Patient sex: F
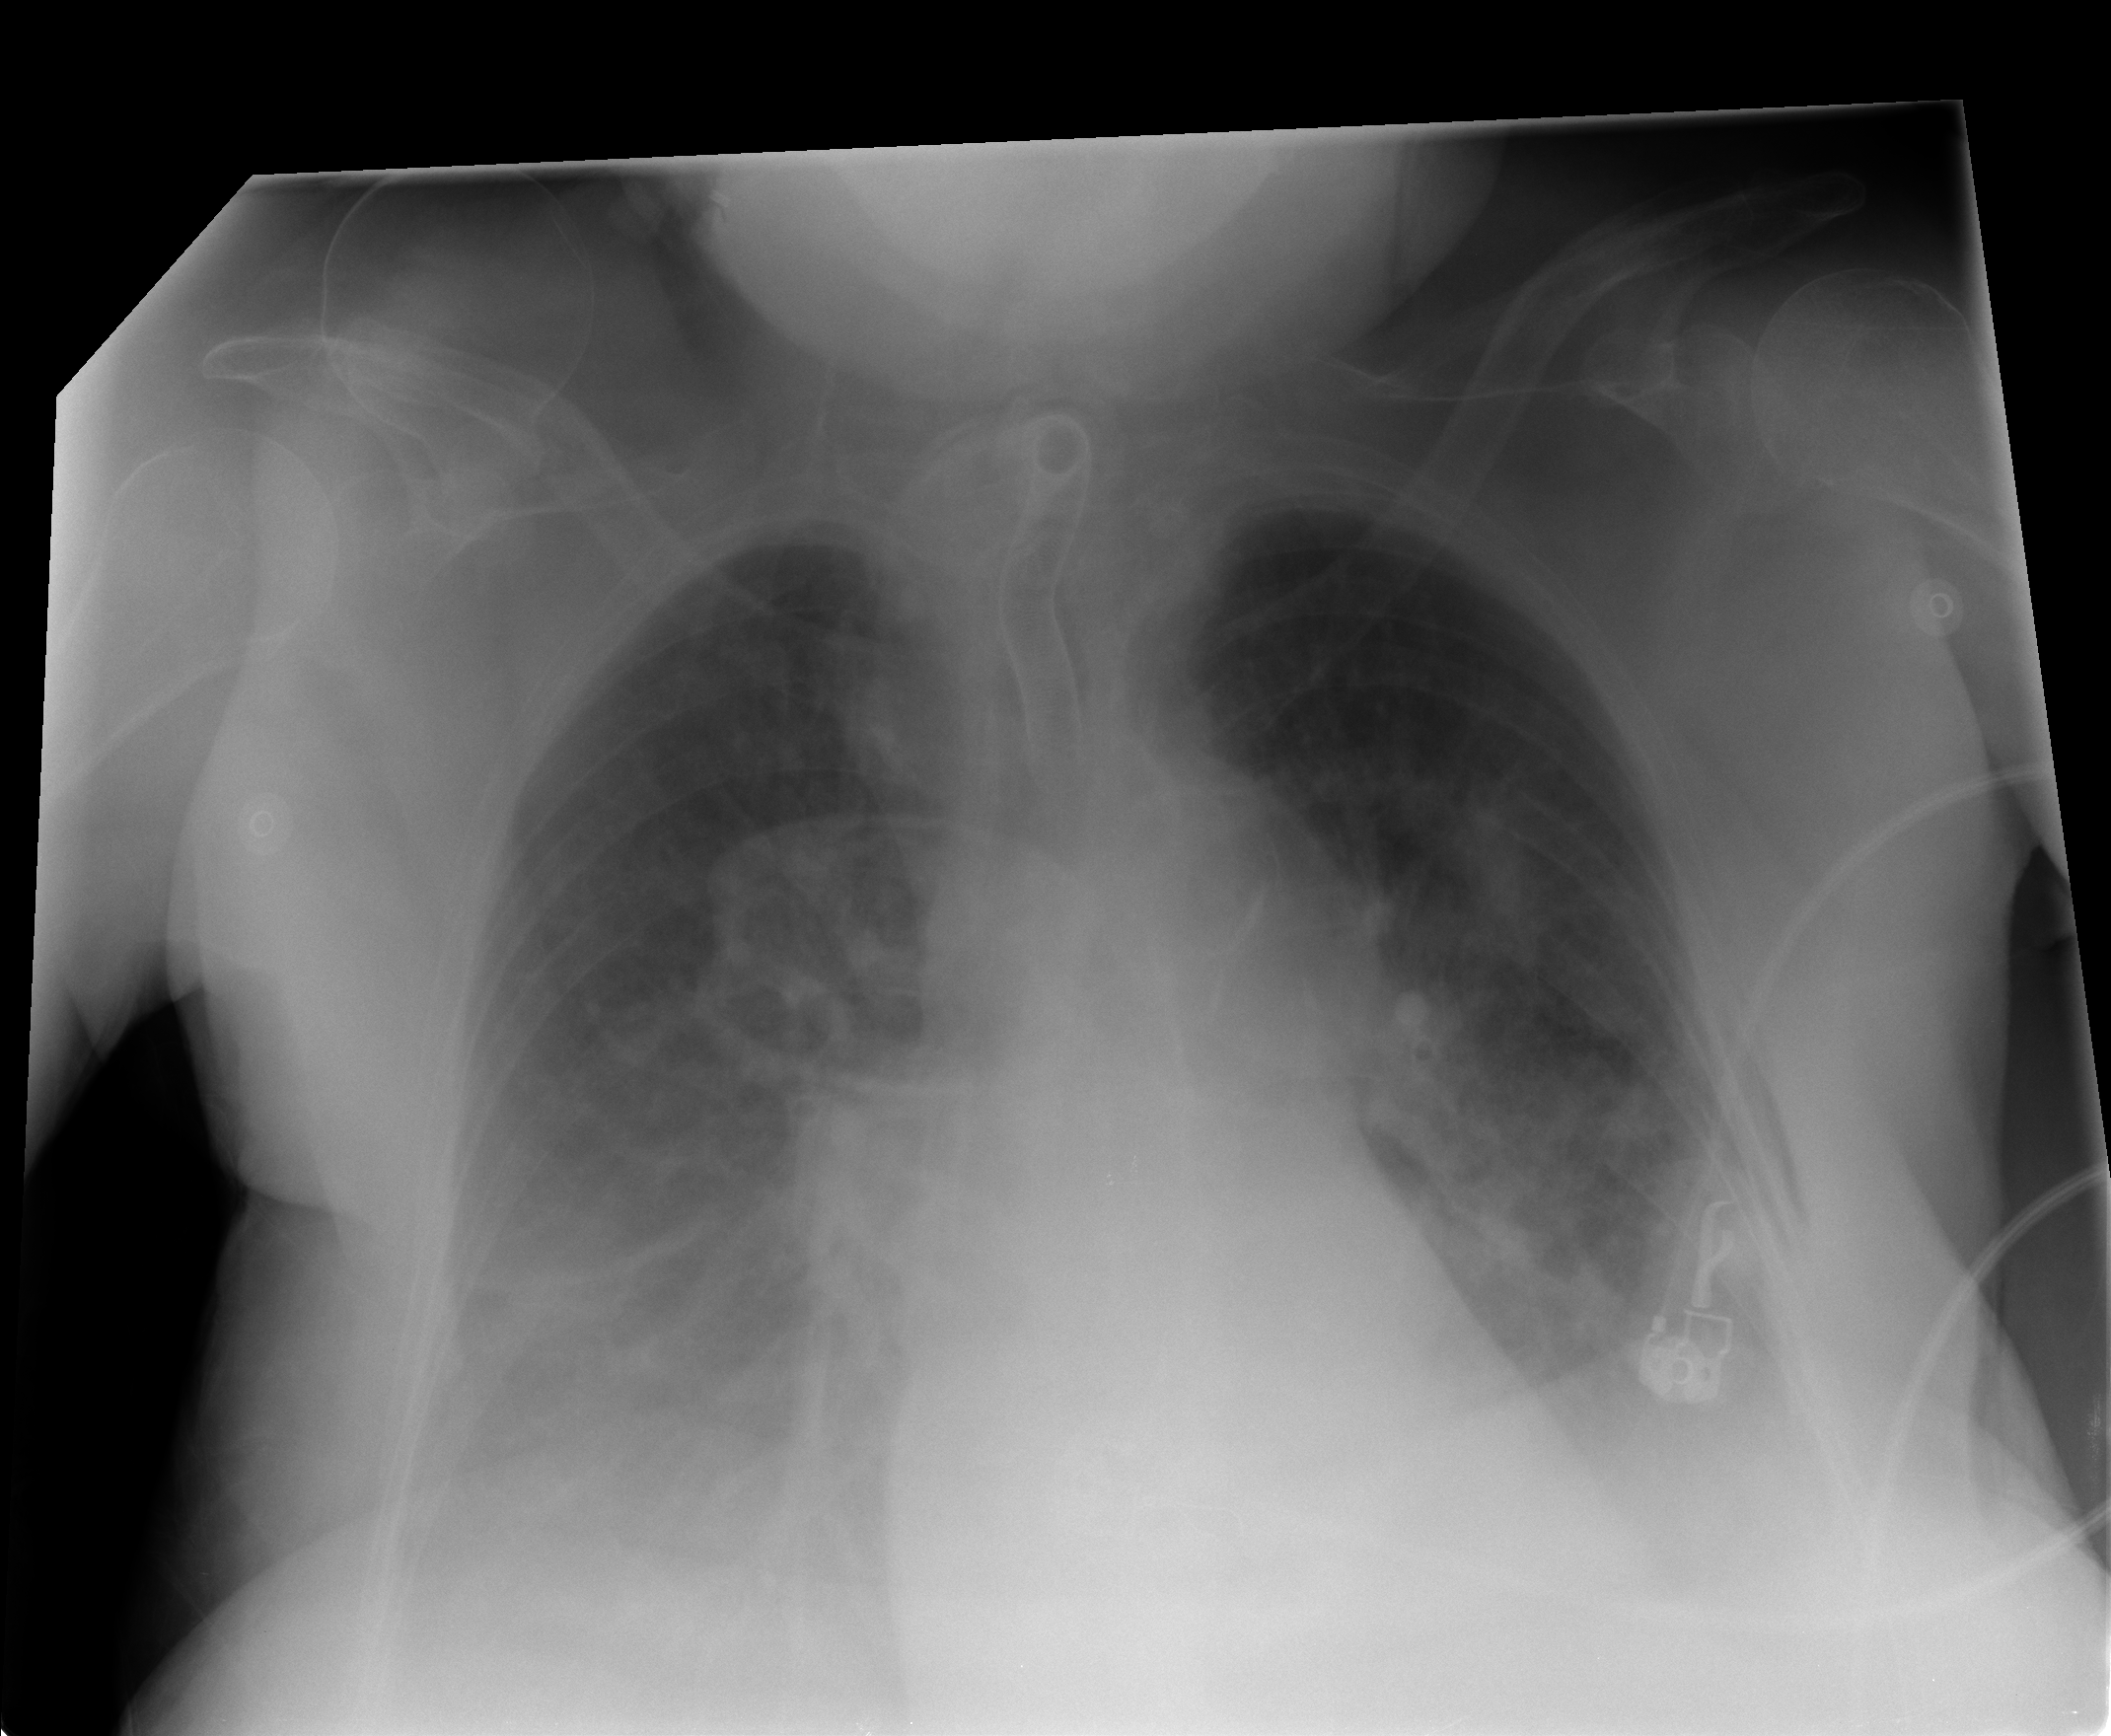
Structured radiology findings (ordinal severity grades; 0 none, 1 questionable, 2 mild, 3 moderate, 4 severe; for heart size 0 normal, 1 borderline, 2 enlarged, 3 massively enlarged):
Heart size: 0
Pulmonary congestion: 2
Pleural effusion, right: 2
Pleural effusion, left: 2
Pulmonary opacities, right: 1
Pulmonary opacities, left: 1
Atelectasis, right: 2
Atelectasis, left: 2